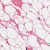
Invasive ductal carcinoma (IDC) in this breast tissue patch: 0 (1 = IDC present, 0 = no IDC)